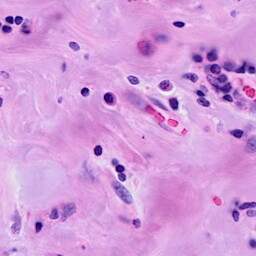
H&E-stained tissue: Breast